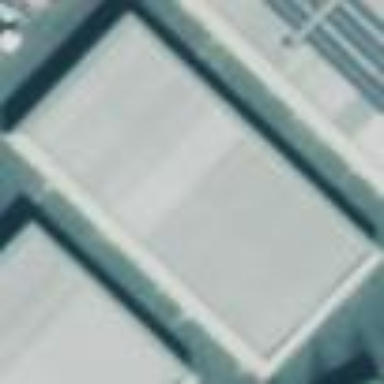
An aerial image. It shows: Warehouse building.